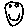
Label: smiley face